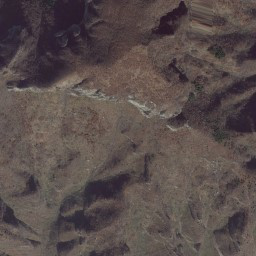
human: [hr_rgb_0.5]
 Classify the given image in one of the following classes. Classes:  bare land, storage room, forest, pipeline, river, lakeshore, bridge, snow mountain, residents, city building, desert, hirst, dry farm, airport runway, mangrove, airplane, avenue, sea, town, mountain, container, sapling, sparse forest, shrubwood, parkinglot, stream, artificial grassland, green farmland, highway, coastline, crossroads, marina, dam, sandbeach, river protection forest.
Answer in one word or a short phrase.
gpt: mountain